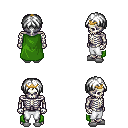
a pixel art fantasy rpg character, male body template, skeleton, green cape, white pants, white parted hairstyle, gold tiara, white slippers, four views (front, back, left, right), 2x2 character sprite sheet, small pixel art, hard edges, no anti-aliasing